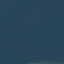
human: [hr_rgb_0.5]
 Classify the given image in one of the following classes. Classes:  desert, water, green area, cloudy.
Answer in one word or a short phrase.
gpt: water